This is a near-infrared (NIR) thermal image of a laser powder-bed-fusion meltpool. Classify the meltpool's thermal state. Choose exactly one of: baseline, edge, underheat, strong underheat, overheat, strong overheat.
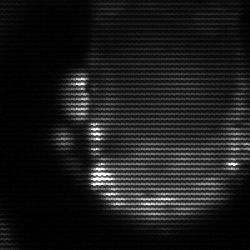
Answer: baseline